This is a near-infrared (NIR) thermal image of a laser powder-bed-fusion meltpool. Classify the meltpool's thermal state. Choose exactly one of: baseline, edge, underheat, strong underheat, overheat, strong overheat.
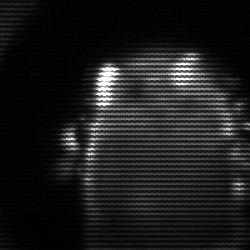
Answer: baseline